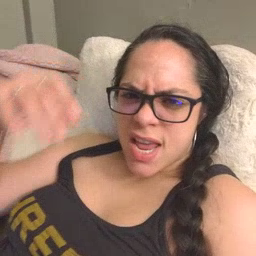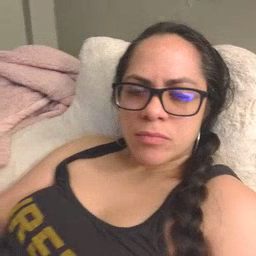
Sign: rain